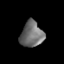
Tissue: lung
Cell type: Epithelial cells
Senescence score: 0.09451
Nuclear area (px): 567
Mean DAPI intensity: 111.436